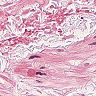
Metastatic tissue present: no